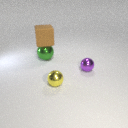
large green metal sphere behind small yellow metal sphere